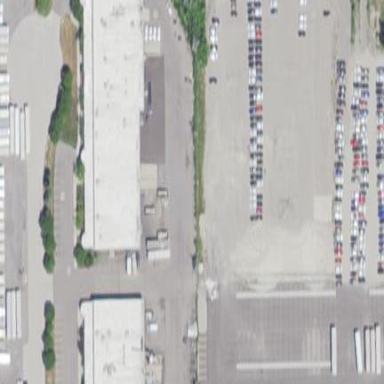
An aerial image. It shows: Parking area with asphalt surface.